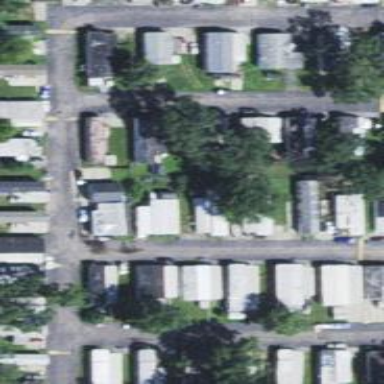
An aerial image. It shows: Residential area designated as trailer park.